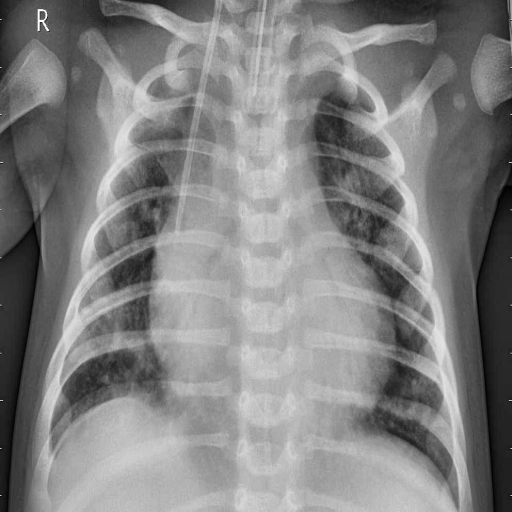
Finding: PNEUMONIA